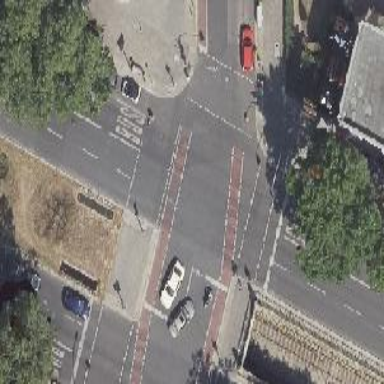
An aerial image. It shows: Crossing with traffic signals.